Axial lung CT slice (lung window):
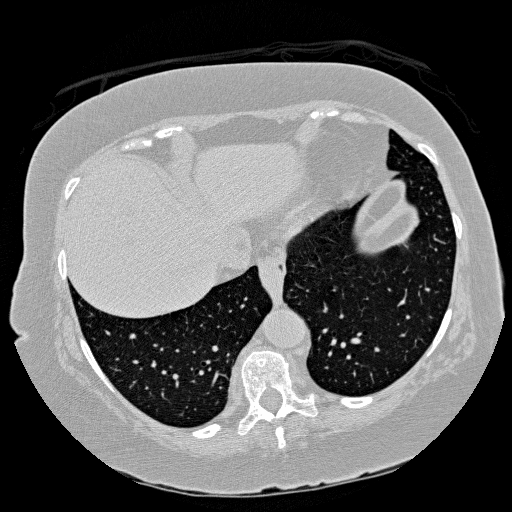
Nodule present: no